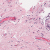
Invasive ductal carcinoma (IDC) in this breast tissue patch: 0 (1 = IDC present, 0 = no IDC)